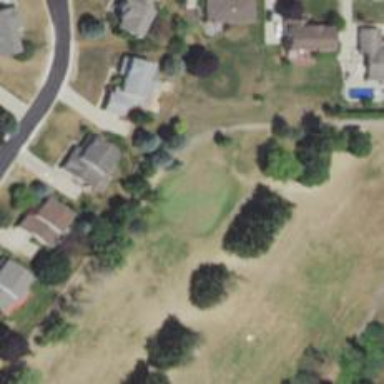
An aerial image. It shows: Golf hole.